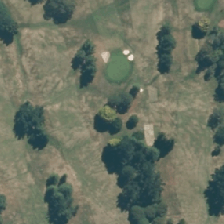
Land cover: urban_parkland